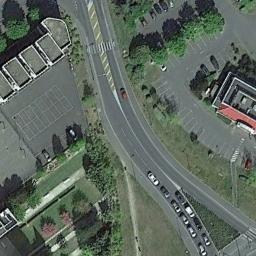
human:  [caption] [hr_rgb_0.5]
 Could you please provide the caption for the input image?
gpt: There are many cars of different sizes on the highway .

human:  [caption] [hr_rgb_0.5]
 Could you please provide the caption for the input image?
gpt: A bifurcated freeway with a small bend has some houses and parking lots on either side of the freeway .

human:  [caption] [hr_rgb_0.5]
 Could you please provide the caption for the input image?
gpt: The freeway is between the grass and some houses .

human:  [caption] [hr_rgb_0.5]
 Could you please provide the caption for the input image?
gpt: There are many buildings and green plants on both sides of the freeway, And there are many cars on the freeway .

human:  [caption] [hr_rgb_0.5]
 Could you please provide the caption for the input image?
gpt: There are some lawns and some buildings beside the freeway .